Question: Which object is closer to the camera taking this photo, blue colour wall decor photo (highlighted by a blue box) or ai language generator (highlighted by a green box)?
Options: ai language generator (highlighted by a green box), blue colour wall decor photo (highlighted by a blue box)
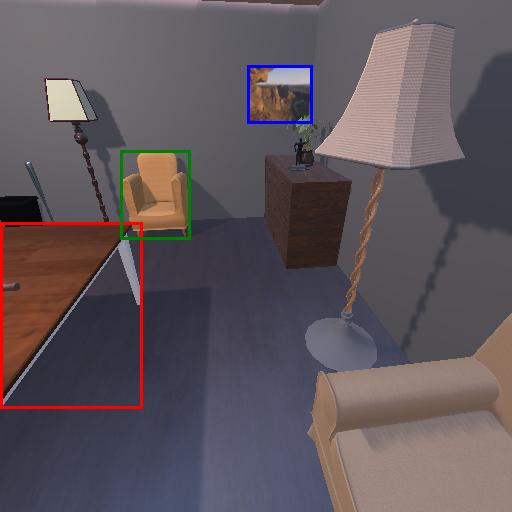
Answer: ai language generator (highlighted by a green box)